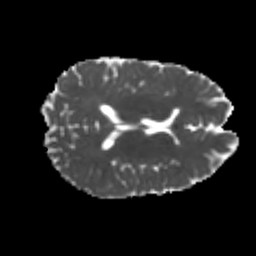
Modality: MD
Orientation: axial
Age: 21
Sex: male
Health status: healthy
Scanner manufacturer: philips
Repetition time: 7.386 s
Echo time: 0.08599 s